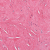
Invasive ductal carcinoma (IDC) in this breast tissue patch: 0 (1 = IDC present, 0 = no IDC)